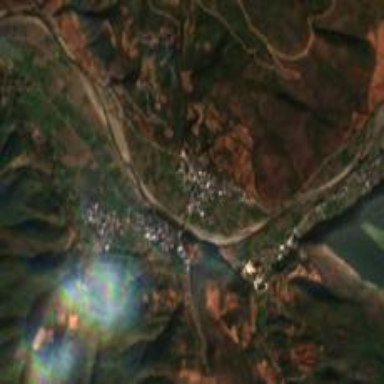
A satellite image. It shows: Ethnic township within town.